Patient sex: M
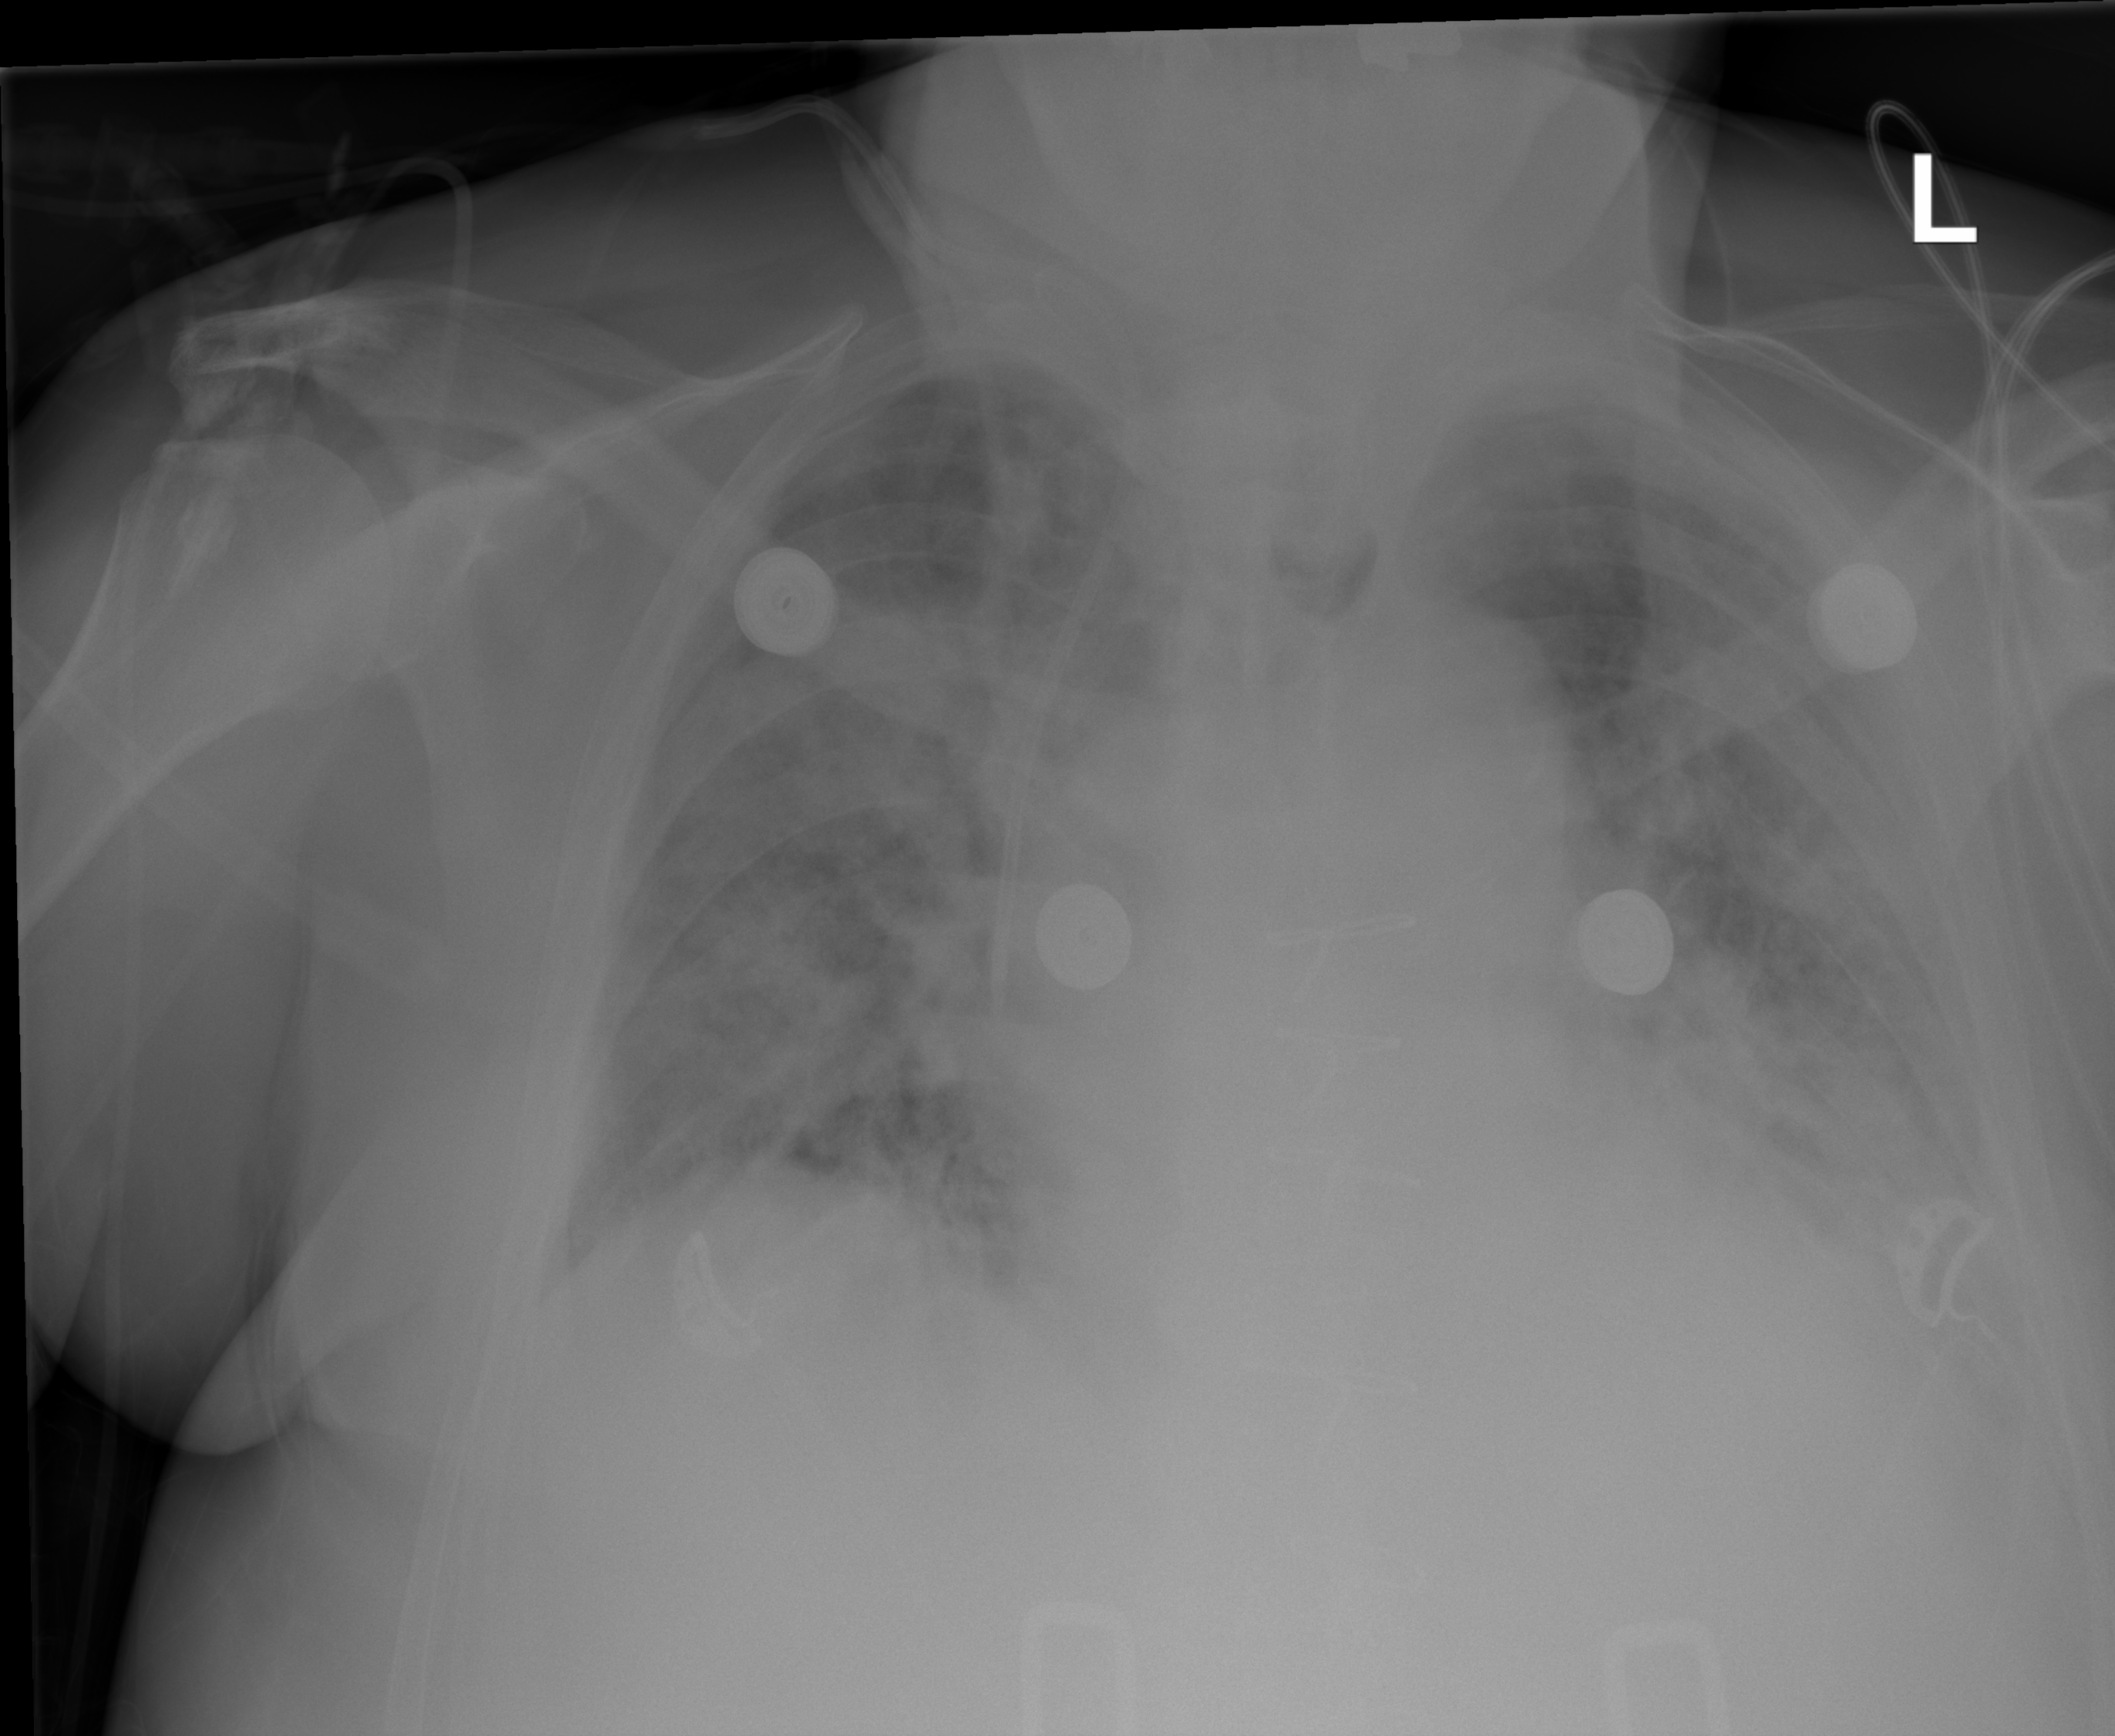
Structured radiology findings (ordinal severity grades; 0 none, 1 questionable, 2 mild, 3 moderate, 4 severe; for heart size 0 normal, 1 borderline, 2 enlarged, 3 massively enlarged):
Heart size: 3
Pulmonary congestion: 3
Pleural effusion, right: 3
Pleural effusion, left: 3
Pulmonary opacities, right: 3
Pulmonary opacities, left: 3
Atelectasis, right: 2
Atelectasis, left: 2